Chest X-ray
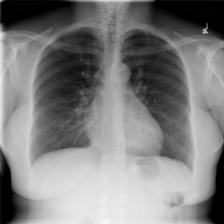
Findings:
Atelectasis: negative
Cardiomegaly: negative
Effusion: negative
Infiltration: negative
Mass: negative
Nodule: negative
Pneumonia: negative
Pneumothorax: negative
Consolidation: negative
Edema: negative
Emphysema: negative
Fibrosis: negative
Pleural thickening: negative
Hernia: negative